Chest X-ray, AP view. Patient: 54 years old, sex M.
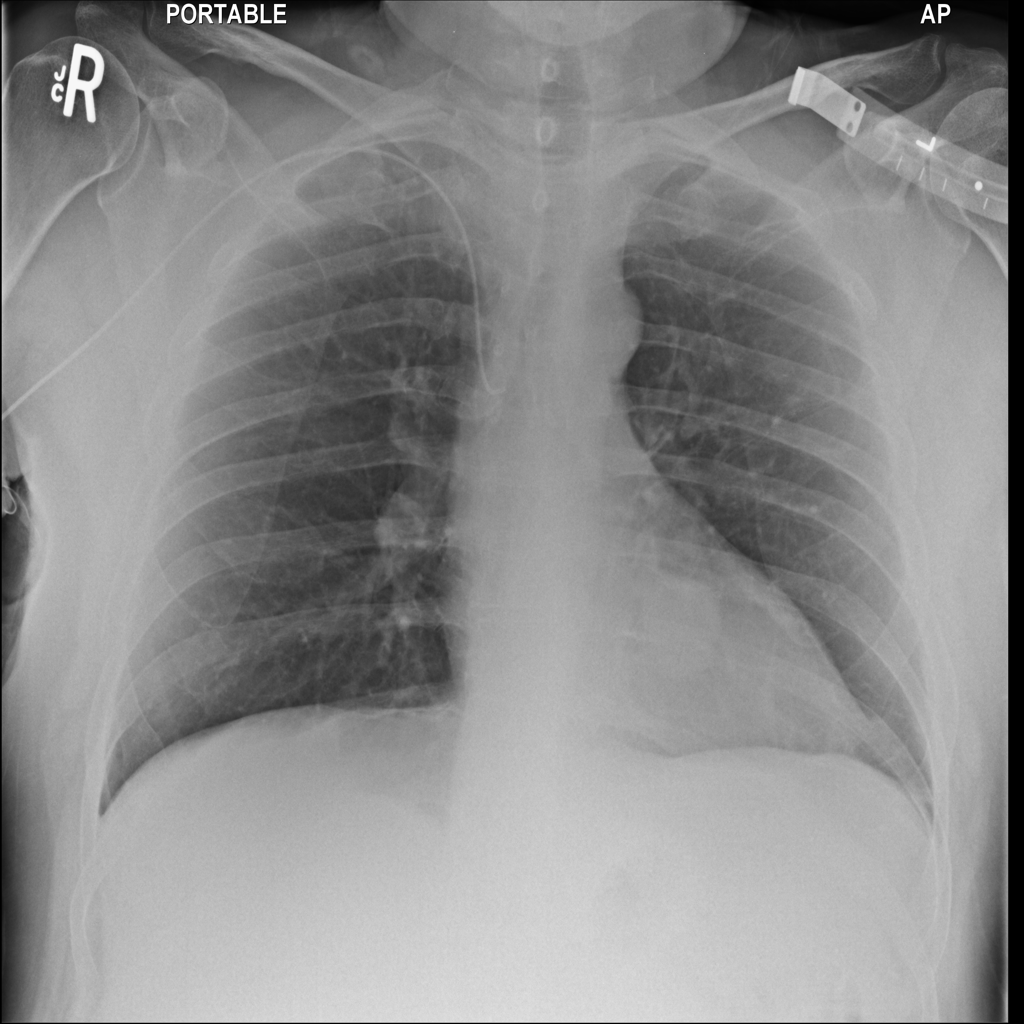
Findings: Mass